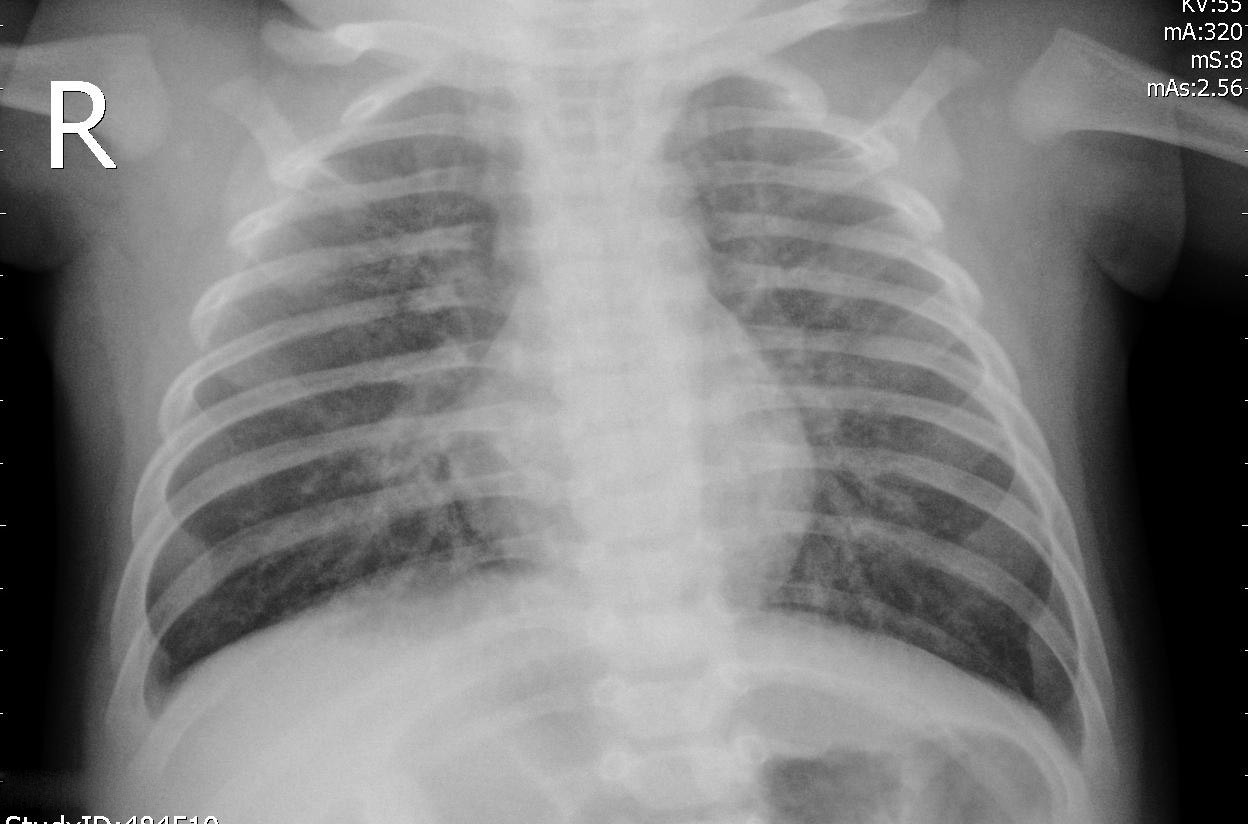
Diagnosis: PNEUMONIA